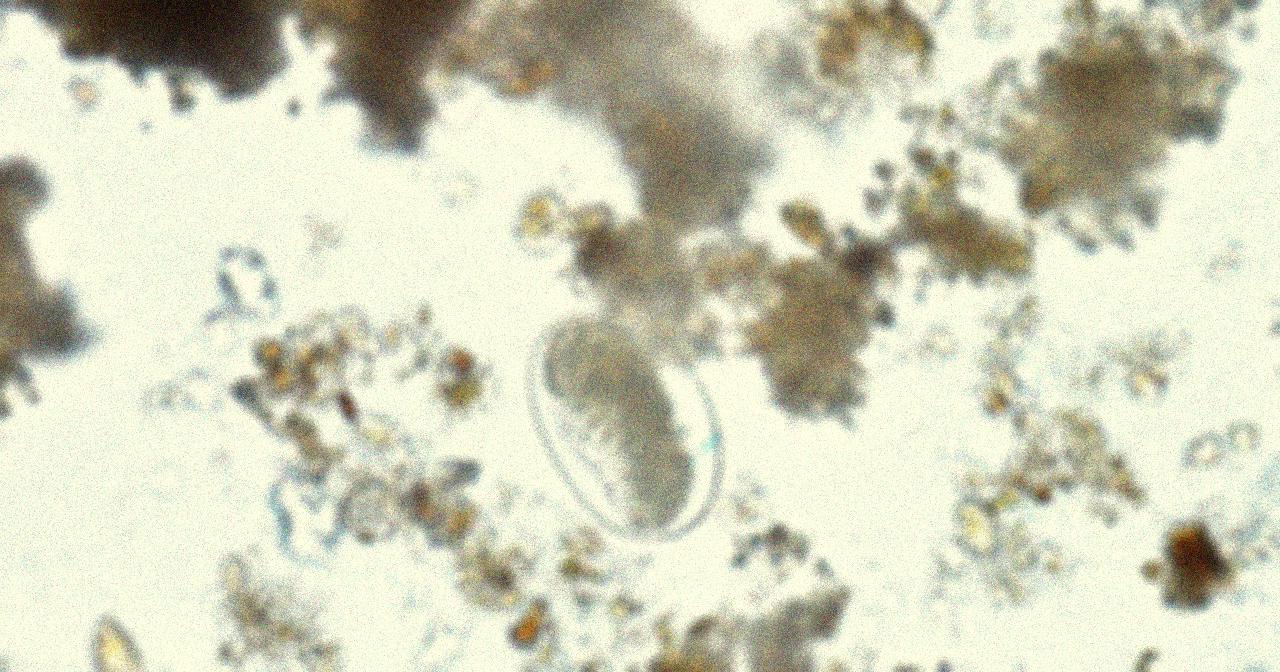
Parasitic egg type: Hookworm egg